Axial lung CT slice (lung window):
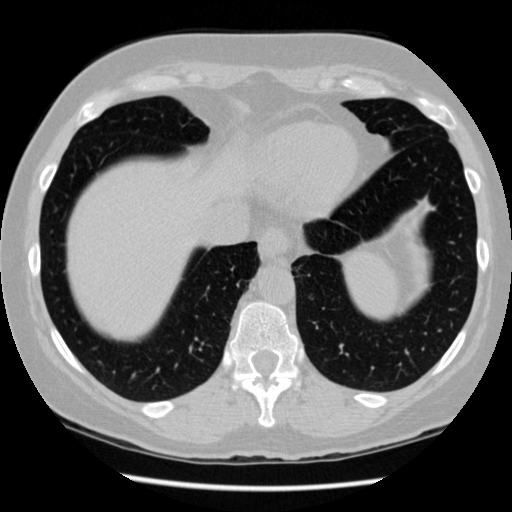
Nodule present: no